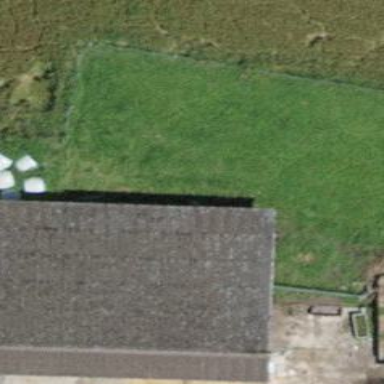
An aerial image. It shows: Barn.